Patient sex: M
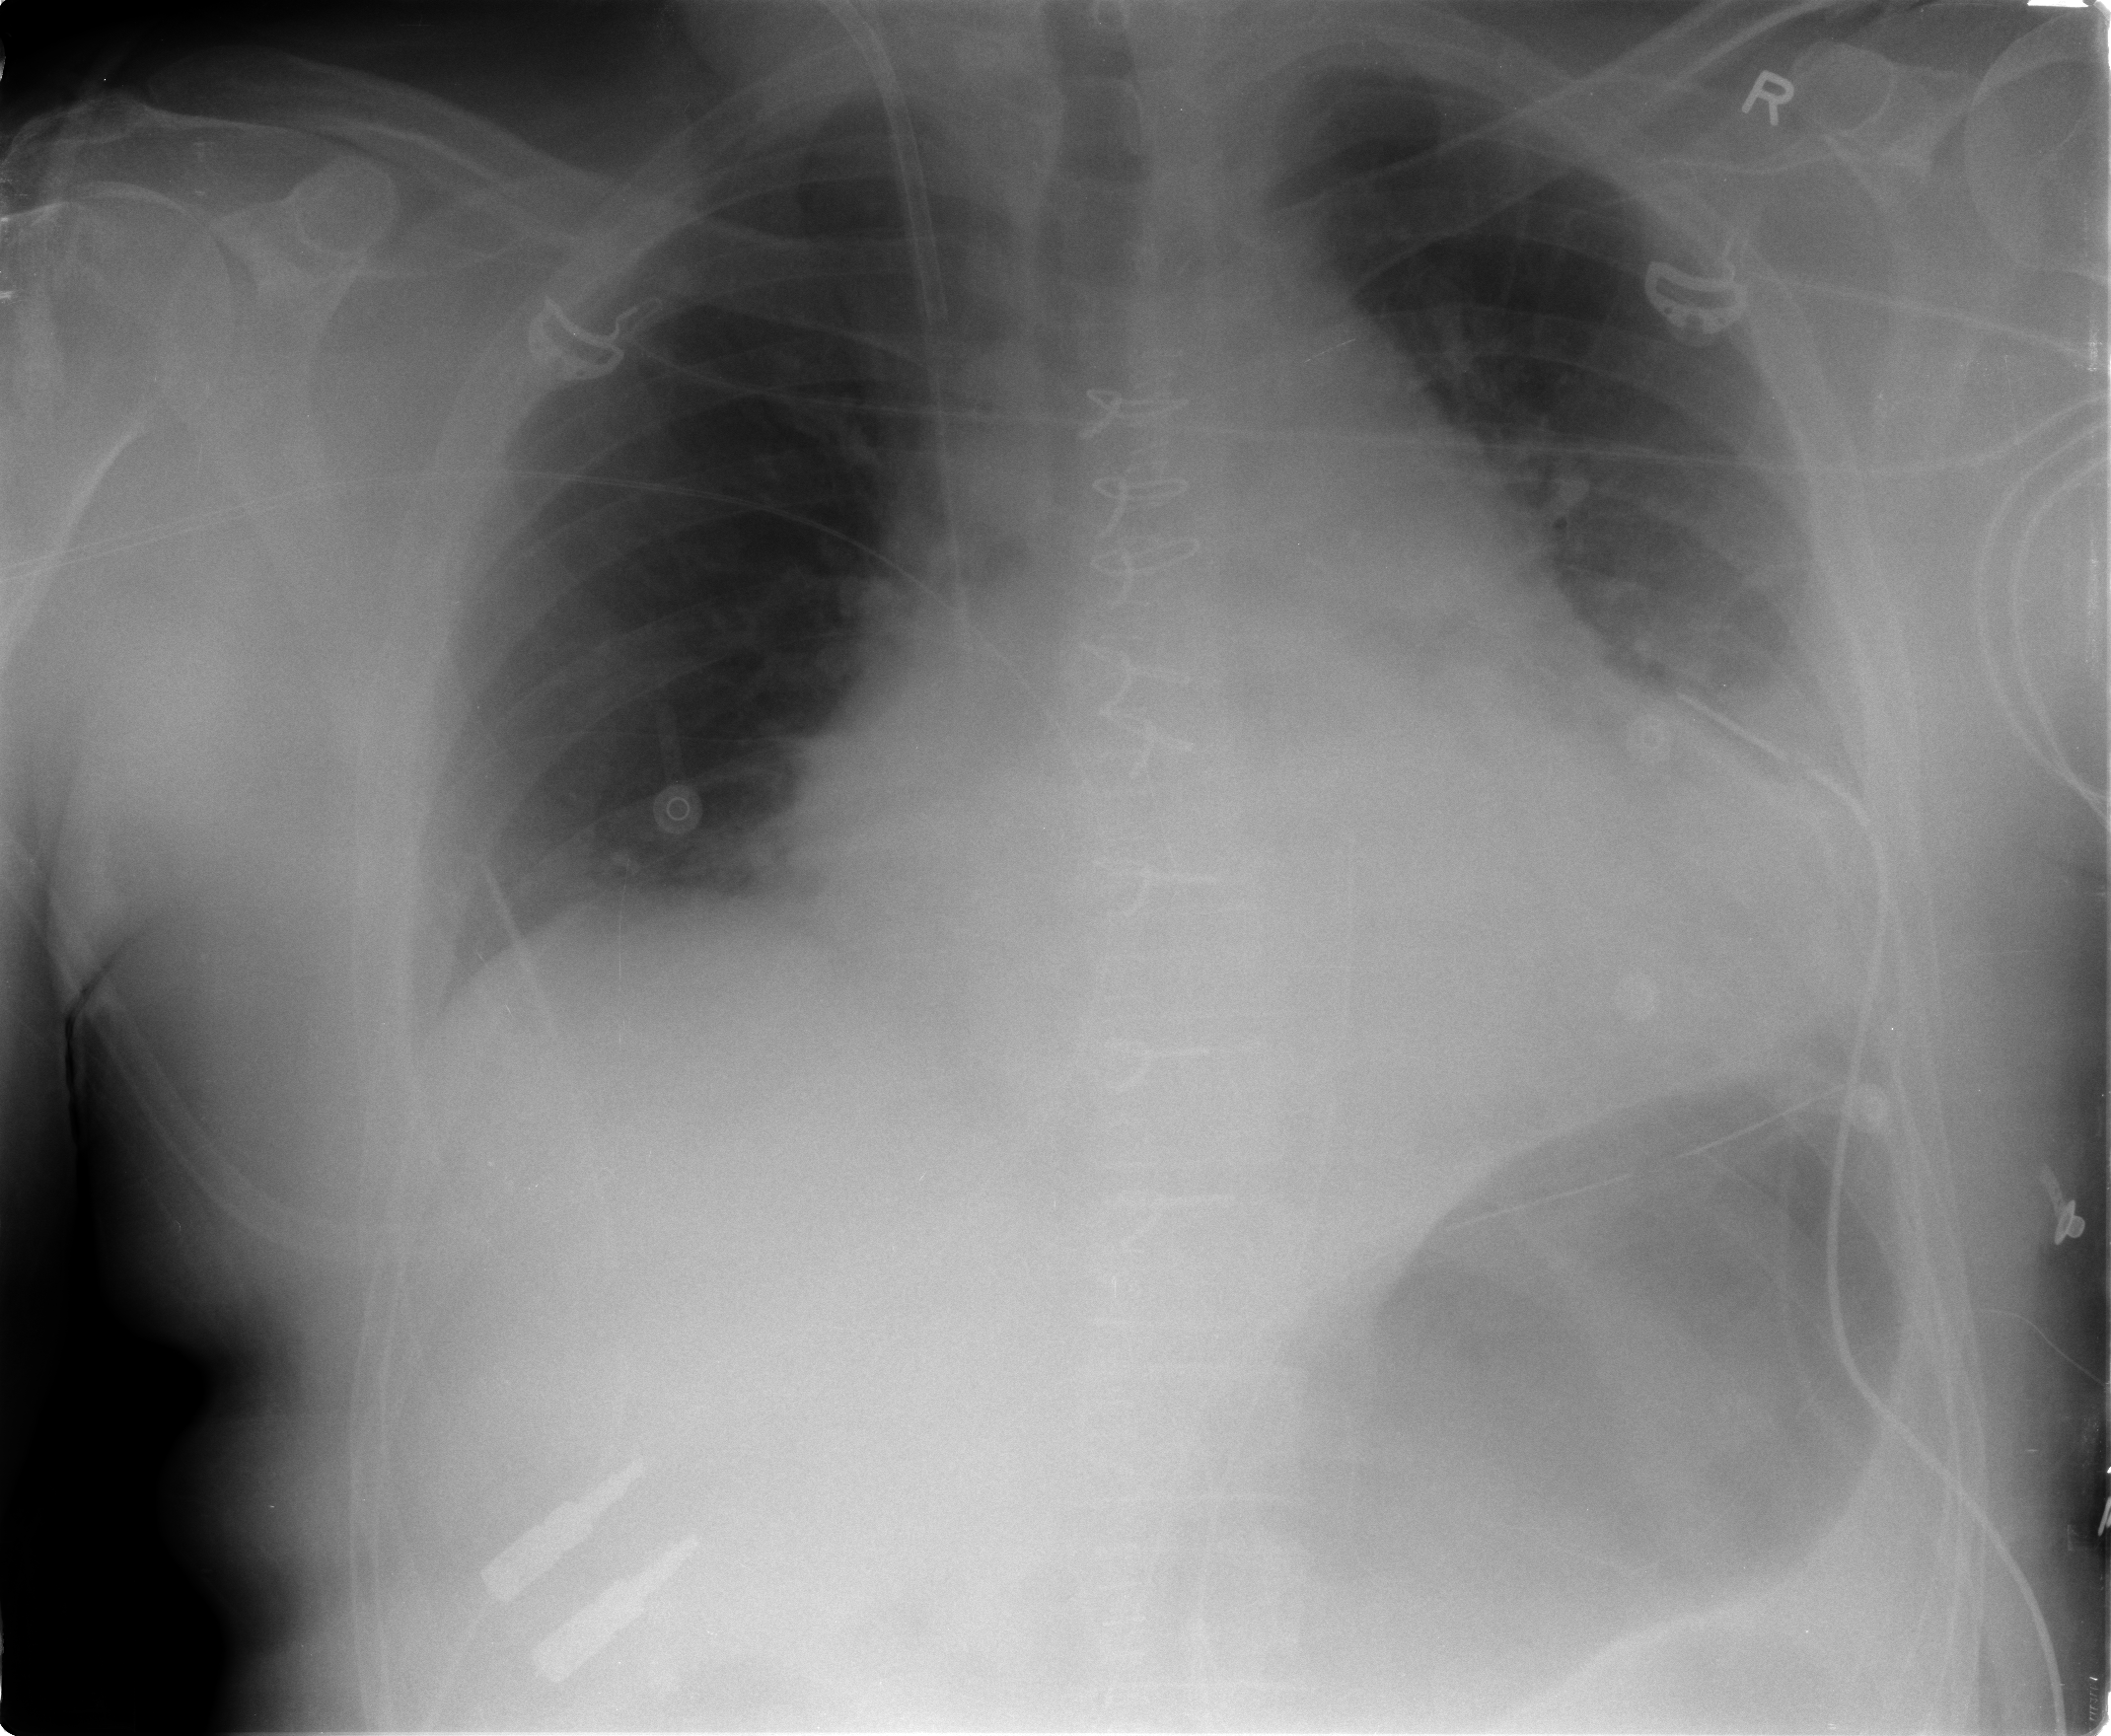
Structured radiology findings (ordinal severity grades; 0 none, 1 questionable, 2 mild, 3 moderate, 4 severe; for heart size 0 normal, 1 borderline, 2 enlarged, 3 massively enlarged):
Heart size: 2
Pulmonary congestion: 2
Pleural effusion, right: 0
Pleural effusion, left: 2
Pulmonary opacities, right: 0
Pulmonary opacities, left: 0
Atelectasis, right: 0
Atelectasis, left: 2